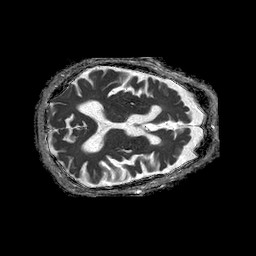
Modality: ADC
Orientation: axial
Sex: male
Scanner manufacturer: philips
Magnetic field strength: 1.5 T
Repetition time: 4.6 s
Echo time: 0.08941 s